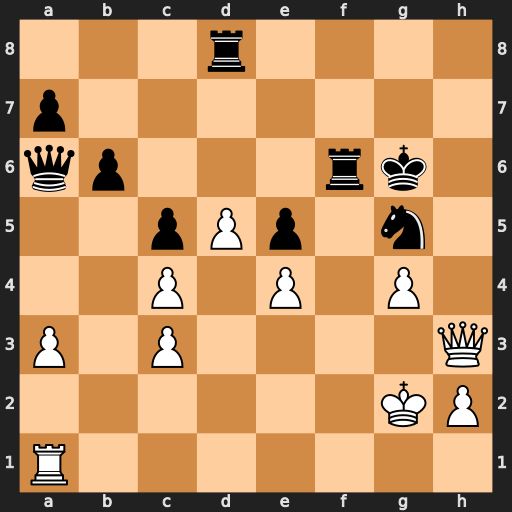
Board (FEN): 3r4/p7/qp3rk1/2pPp1n1/2P1P1P1/P1P4Q/6KP/R7
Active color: w
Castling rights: -
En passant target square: -
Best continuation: Qh5+ Kg7 Qxg5+